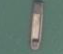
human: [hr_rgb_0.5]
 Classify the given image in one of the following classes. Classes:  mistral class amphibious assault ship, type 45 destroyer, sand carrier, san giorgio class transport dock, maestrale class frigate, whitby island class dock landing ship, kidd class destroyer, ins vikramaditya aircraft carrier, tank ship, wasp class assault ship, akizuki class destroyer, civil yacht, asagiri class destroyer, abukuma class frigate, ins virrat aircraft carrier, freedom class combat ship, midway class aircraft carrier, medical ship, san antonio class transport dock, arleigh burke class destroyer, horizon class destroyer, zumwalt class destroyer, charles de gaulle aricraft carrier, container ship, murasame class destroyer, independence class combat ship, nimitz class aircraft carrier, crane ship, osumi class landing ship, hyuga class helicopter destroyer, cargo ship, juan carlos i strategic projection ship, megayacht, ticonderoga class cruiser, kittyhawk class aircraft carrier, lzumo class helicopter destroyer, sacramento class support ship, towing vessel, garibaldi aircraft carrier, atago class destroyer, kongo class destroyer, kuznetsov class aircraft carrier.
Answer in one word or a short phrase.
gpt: Sand carrier